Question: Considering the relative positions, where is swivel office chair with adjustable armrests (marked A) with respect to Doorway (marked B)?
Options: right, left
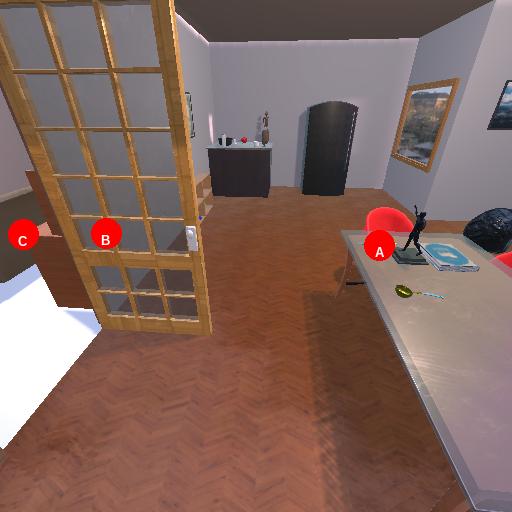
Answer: right